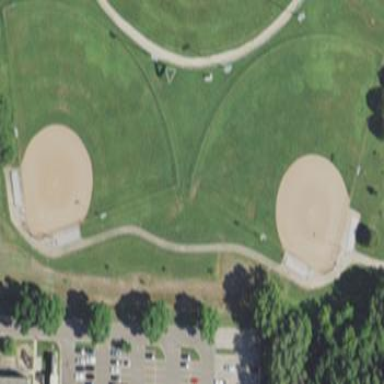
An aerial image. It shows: Softball pitch for leisure sports.